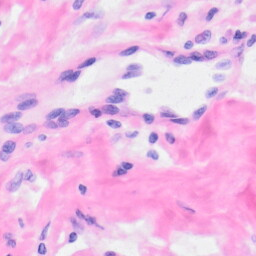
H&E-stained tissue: Kidney